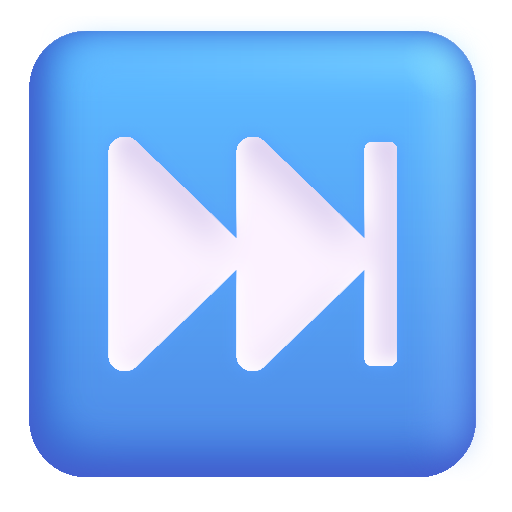
next track button color